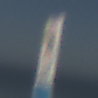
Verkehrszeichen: BeginnZone20
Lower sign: Sackgasse
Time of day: MorningAfternoon
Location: Outdoor (Urban)
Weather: Clear
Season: NotSpecified
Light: Natural